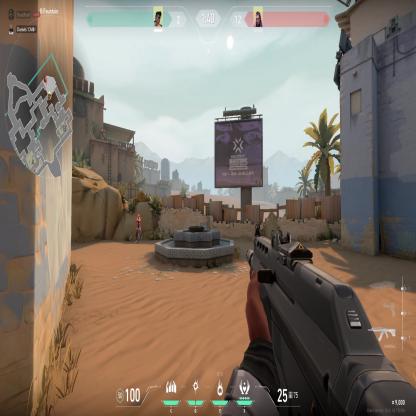
Label: enemy